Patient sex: F
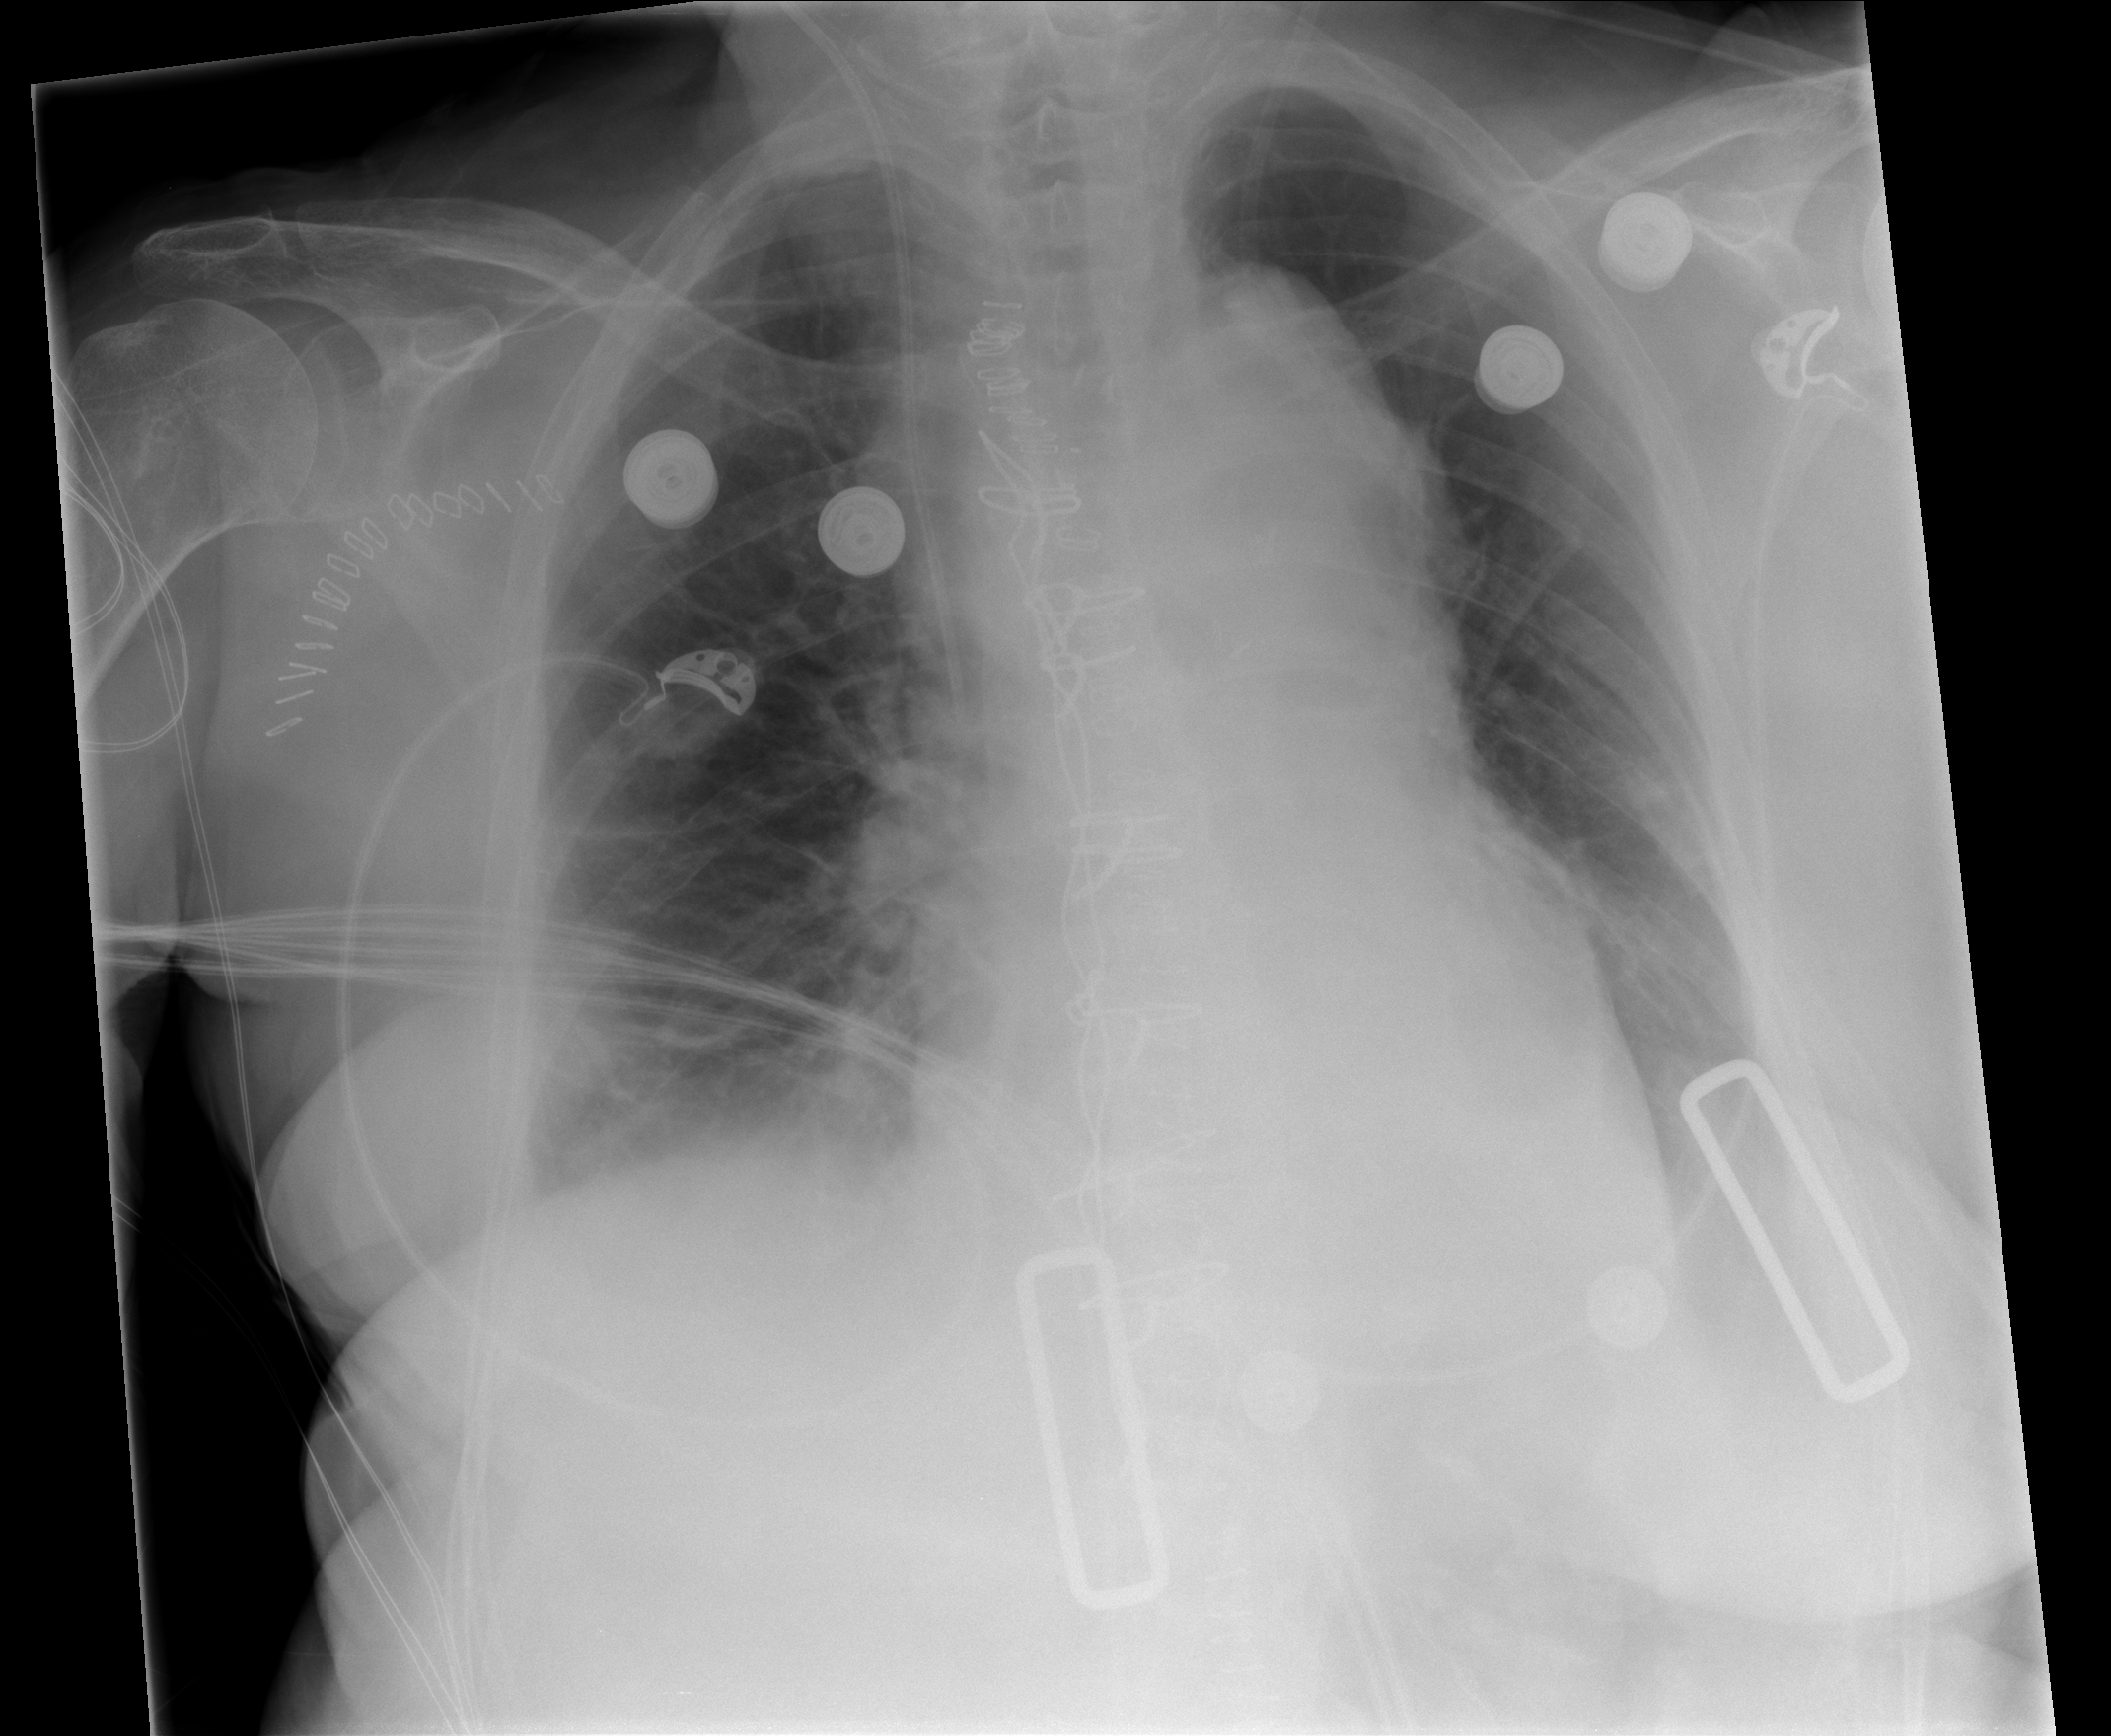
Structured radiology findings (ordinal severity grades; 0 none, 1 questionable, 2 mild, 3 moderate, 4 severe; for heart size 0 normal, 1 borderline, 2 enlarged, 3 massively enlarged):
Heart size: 2
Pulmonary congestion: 0
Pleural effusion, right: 2
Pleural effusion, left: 1
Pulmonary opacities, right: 0
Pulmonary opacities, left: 0
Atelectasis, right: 2
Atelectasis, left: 2